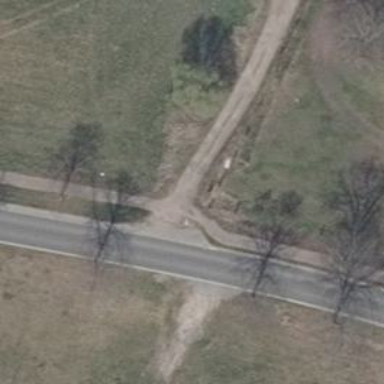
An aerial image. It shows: Sidewalk along the footway.